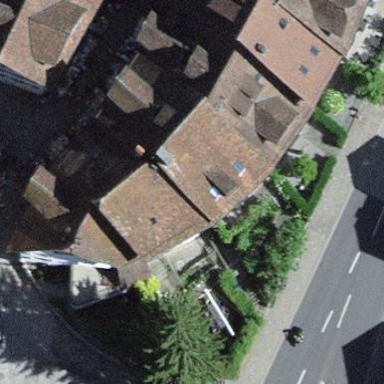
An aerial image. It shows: Terrace building.